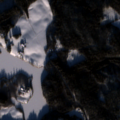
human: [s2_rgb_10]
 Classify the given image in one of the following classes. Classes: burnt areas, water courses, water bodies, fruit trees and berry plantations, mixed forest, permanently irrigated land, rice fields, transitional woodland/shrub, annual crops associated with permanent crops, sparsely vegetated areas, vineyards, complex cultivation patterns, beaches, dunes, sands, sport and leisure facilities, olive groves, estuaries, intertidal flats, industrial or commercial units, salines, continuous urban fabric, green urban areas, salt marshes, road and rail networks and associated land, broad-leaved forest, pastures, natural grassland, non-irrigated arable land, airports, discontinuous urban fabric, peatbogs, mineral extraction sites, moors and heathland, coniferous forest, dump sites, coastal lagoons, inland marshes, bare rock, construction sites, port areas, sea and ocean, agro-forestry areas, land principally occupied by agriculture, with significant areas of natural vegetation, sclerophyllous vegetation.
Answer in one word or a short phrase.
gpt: land principally occupied by agriculture, with significant areas of natural vegetation, coniferous forest, mixed forest, water bodies